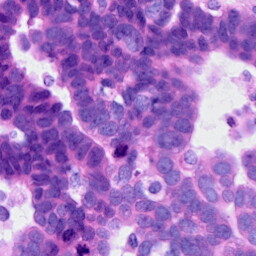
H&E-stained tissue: Ovarian